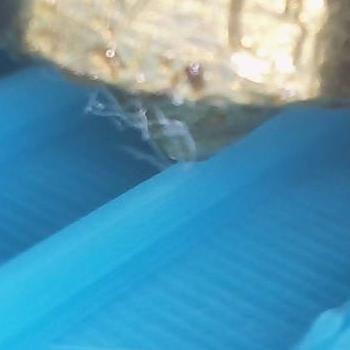
Flow rate: 39%